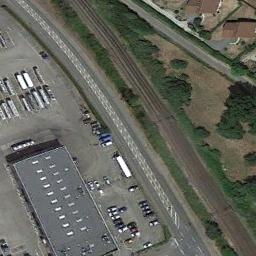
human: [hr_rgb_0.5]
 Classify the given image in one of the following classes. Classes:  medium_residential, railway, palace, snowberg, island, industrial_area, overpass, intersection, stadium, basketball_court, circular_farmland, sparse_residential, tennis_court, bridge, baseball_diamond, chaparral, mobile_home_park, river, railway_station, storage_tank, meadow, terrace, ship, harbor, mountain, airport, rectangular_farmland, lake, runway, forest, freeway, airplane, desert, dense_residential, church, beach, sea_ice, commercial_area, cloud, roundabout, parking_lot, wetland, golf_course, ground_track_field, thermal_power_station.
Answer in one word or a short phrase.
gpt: railway